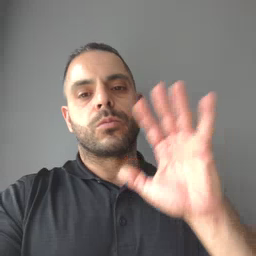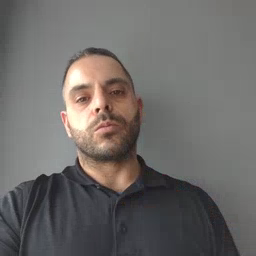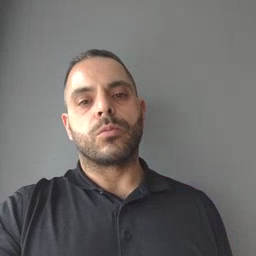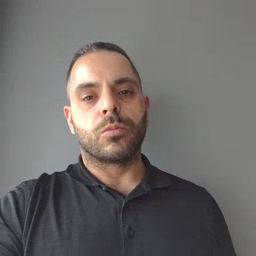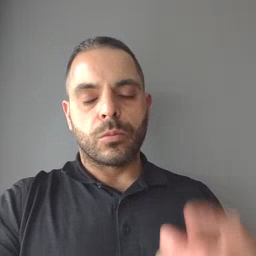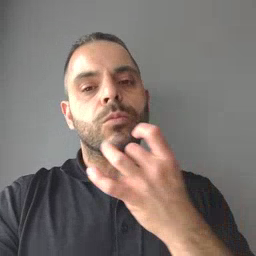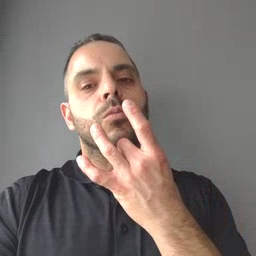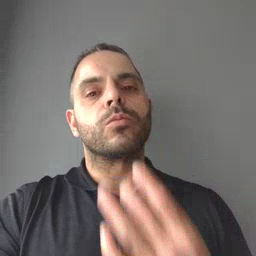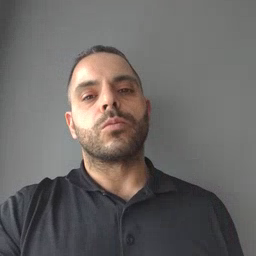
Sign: lamp